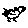
Label: bird